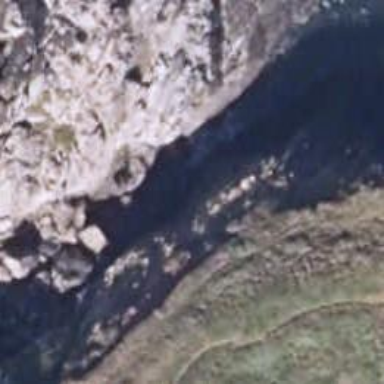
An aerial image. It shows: Natural cliff.